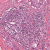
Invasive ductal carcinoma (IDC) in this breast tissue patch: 1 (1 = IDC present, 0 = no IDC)